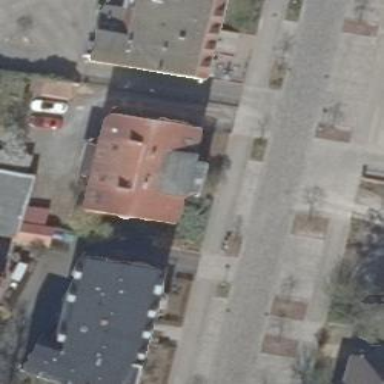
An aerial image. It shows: Building with gabled roof. The roof orientation is along the building.